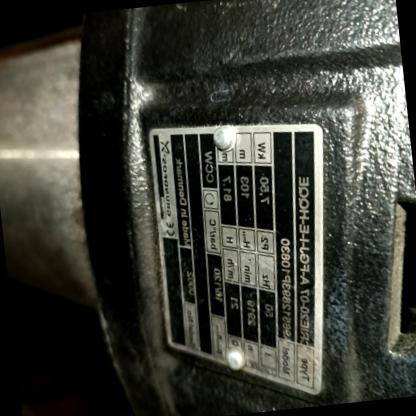
Klasa: tabliczka-znamionowa